Question: I have installed Visual Studio 2013 Community Edition in my PC and i created a new project using Visual C# ---> Test ----> Unit Test Project as show bellow.

But My problem is I want to add Codded UI testing instead of Unit Test Project. Can any one help me how to install testing tools for Visual Studio 2013 Community Edition.
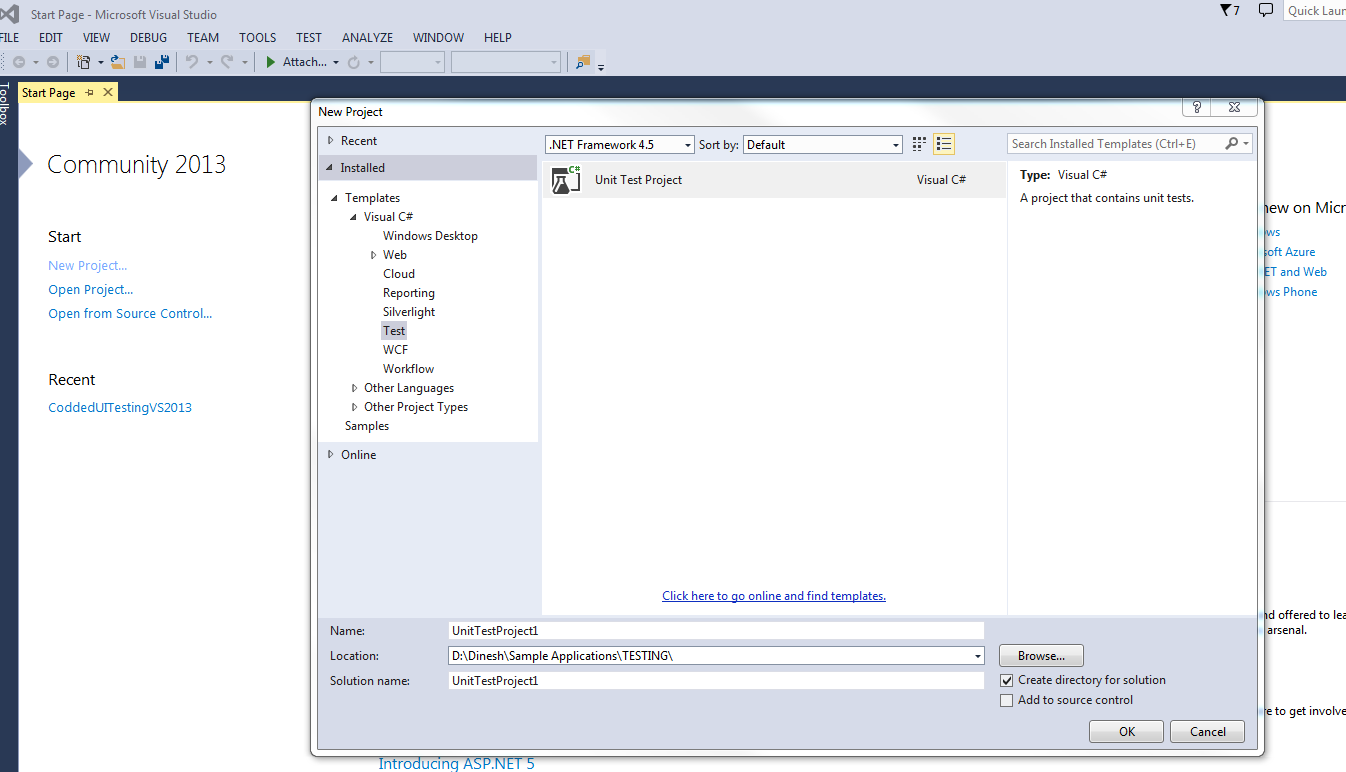
Answer: The <URL> is only available for Premium or Ultimate editions of Visual Studio.